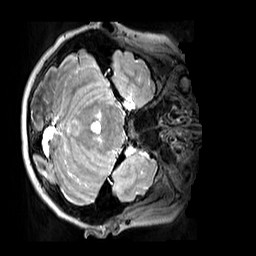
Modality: T2w
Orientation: axial
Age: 11
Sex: male
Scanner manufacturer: siemens
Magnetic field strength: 3 T
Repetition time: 3.2 s
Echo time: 0.408 s